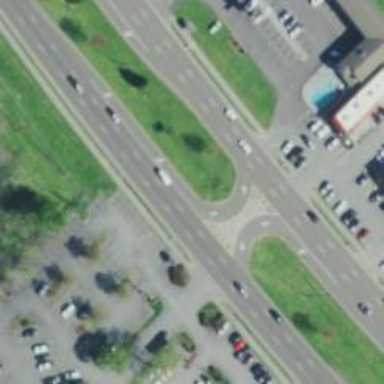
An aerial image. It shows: Trunk link highway.